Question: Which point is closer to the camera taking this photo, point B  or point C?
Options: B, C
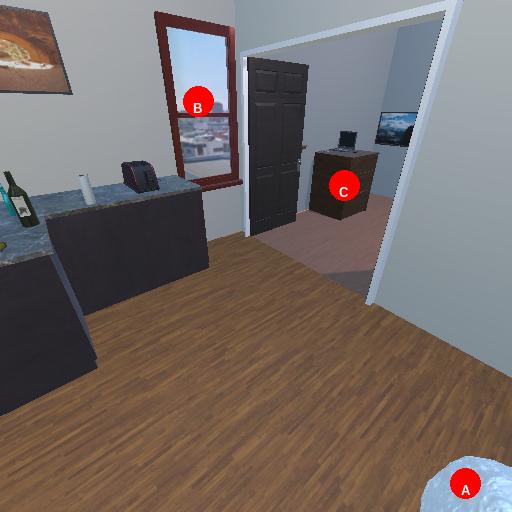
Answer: B